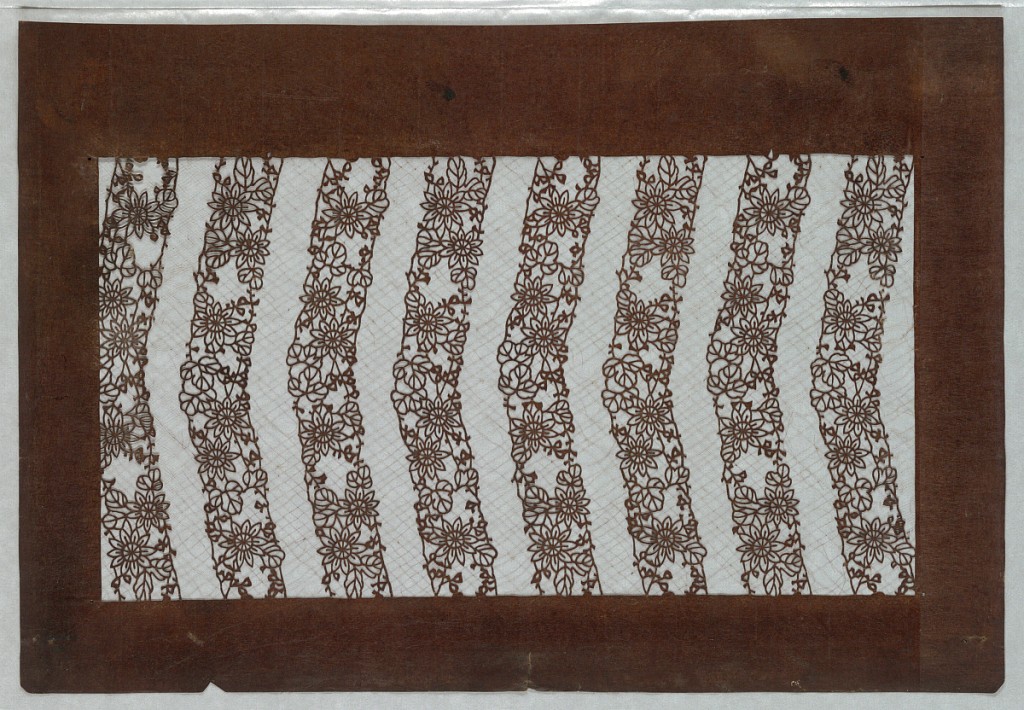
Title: Flowers
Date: mid 18th - early 19th century
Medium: Mulberry paper (kozo washi) treated with fermented persimmon tannin (kakishibu), and silk threads (itoire)
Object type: Katagami
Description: Vines and leaves connect flowers organized in a chevron. Silk threads were added to support the stencil structure.